Question:
This is my current code.
'''
import sys
from PySide6.QtCore import Qt
from PySide6.QtWidgets import (
QApplication,
QProxyStyle,
QStyle,
QTableWidget,
QTableWidgetItem,
)
class ProxyStyle(QProxyStyle):
def subElementRect(self, e, opt, widget):
r = super().subElementRect(e, opt, widget)
if e == QStyle.SE_ItemViewItemCheckIndicator:
r.moveCenter(opt.rect.center())
return r
class Table(QTableWidget):
def __init__(self):
QTableWidget.__init__(self, 3, 1)
self.setSortingEnabled(True)
self._style = ProxyStyle(self.style())
self.setStyle(self._style)
for i in range(self.rowCount()):
for j in range(self.columnCount()):
it = QTableWidgetItem()
self.setItem(i, j, it)
it.setFlags(Qt.ItemIsEnabled | Qt.ItemIsUserCheckable)
it.setCheckState(Qt.Checked if (i + j) % 2 == 0 else Qt.Unchecked)
if __name__ == "__main__":
app = QApplication(sys.argv)
w = Table()
w.show()
sys.exit(app.exec_())
'''
I would like that when you click on the column header the checkboxes are sorted by their status.
As you can see setSortingEnabled(True) is not enough.
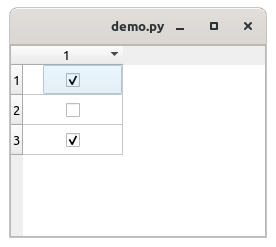
Answer: By default the QTableWidgetItem use the text to make the comparison so you observe this behavior, if you want it to be ordered by another property then you must override the '__lt__' method:
'''
class CheckboxTableWidgetItem(QTableWidgetItem):
def __lt__(self, other):
if self.checkState() == other.checkState():
return False
elif self.checkState() == Qt.Checked:
return False
return True
'''
'''
for i in range(self.rowCount()):
for j in range(self.columnCount()):
it = CheckboxTableWidgetItem()
self.setItem(i, j, it)
it.setFlags(Qt.ItemIsEnabled | Qt.ItemIsUserCheckable)
it.setCheckState(Qt.Checked if (i + j) % 2 == 0 else Qt.Unchecked)
'''